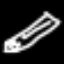
Label: pencil